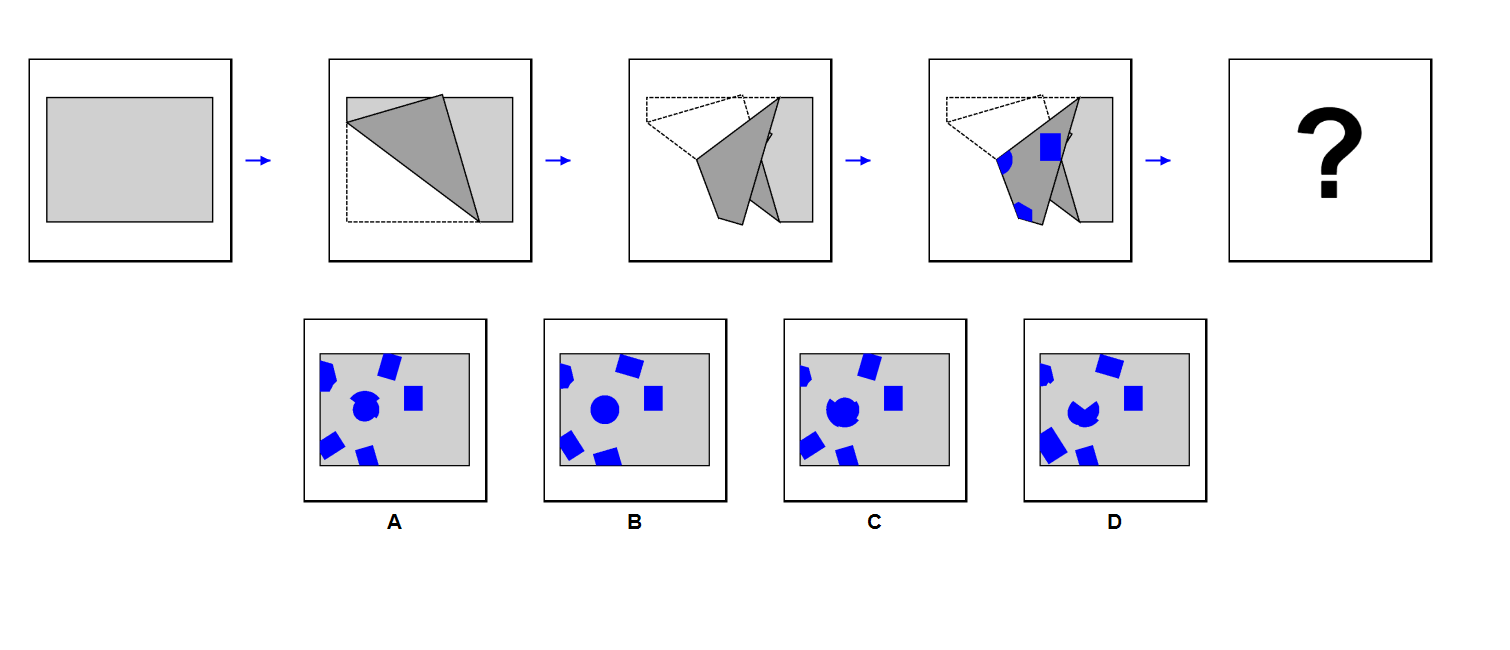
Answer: B